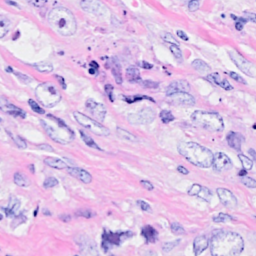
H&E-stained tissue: Breast